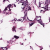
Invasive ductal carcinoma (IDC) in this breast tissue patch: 1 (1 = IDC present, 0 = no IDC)